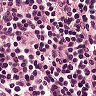
Metastatic tissue present: no